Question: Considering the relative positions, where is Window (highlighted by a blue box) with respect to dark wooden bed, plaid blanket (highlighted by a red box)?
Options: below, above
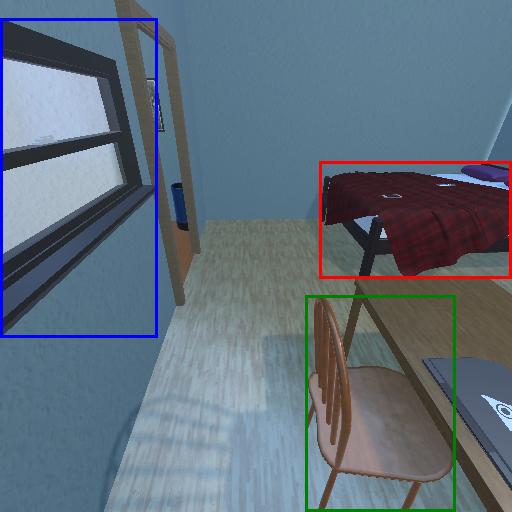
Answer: below